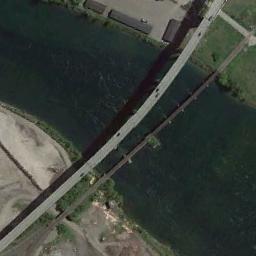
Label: bridge